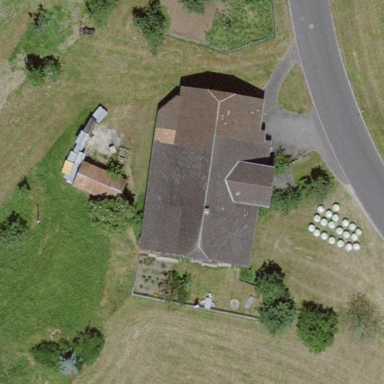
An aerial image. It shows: Farm building.